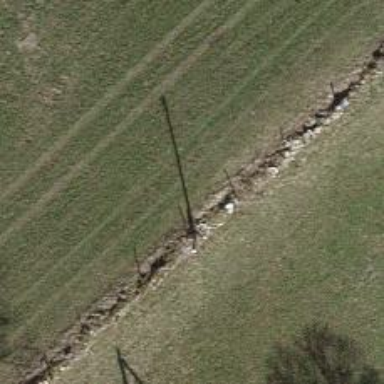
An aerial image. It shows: Utility pole as the man-made structure.